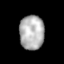
Tissue: lung
Cell type: Epithelial cells
Senescence score: 0.2378
Nuclear area (px): 836
Mean DAPI intensity: 177.263